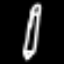
Label: pencil